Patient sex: M
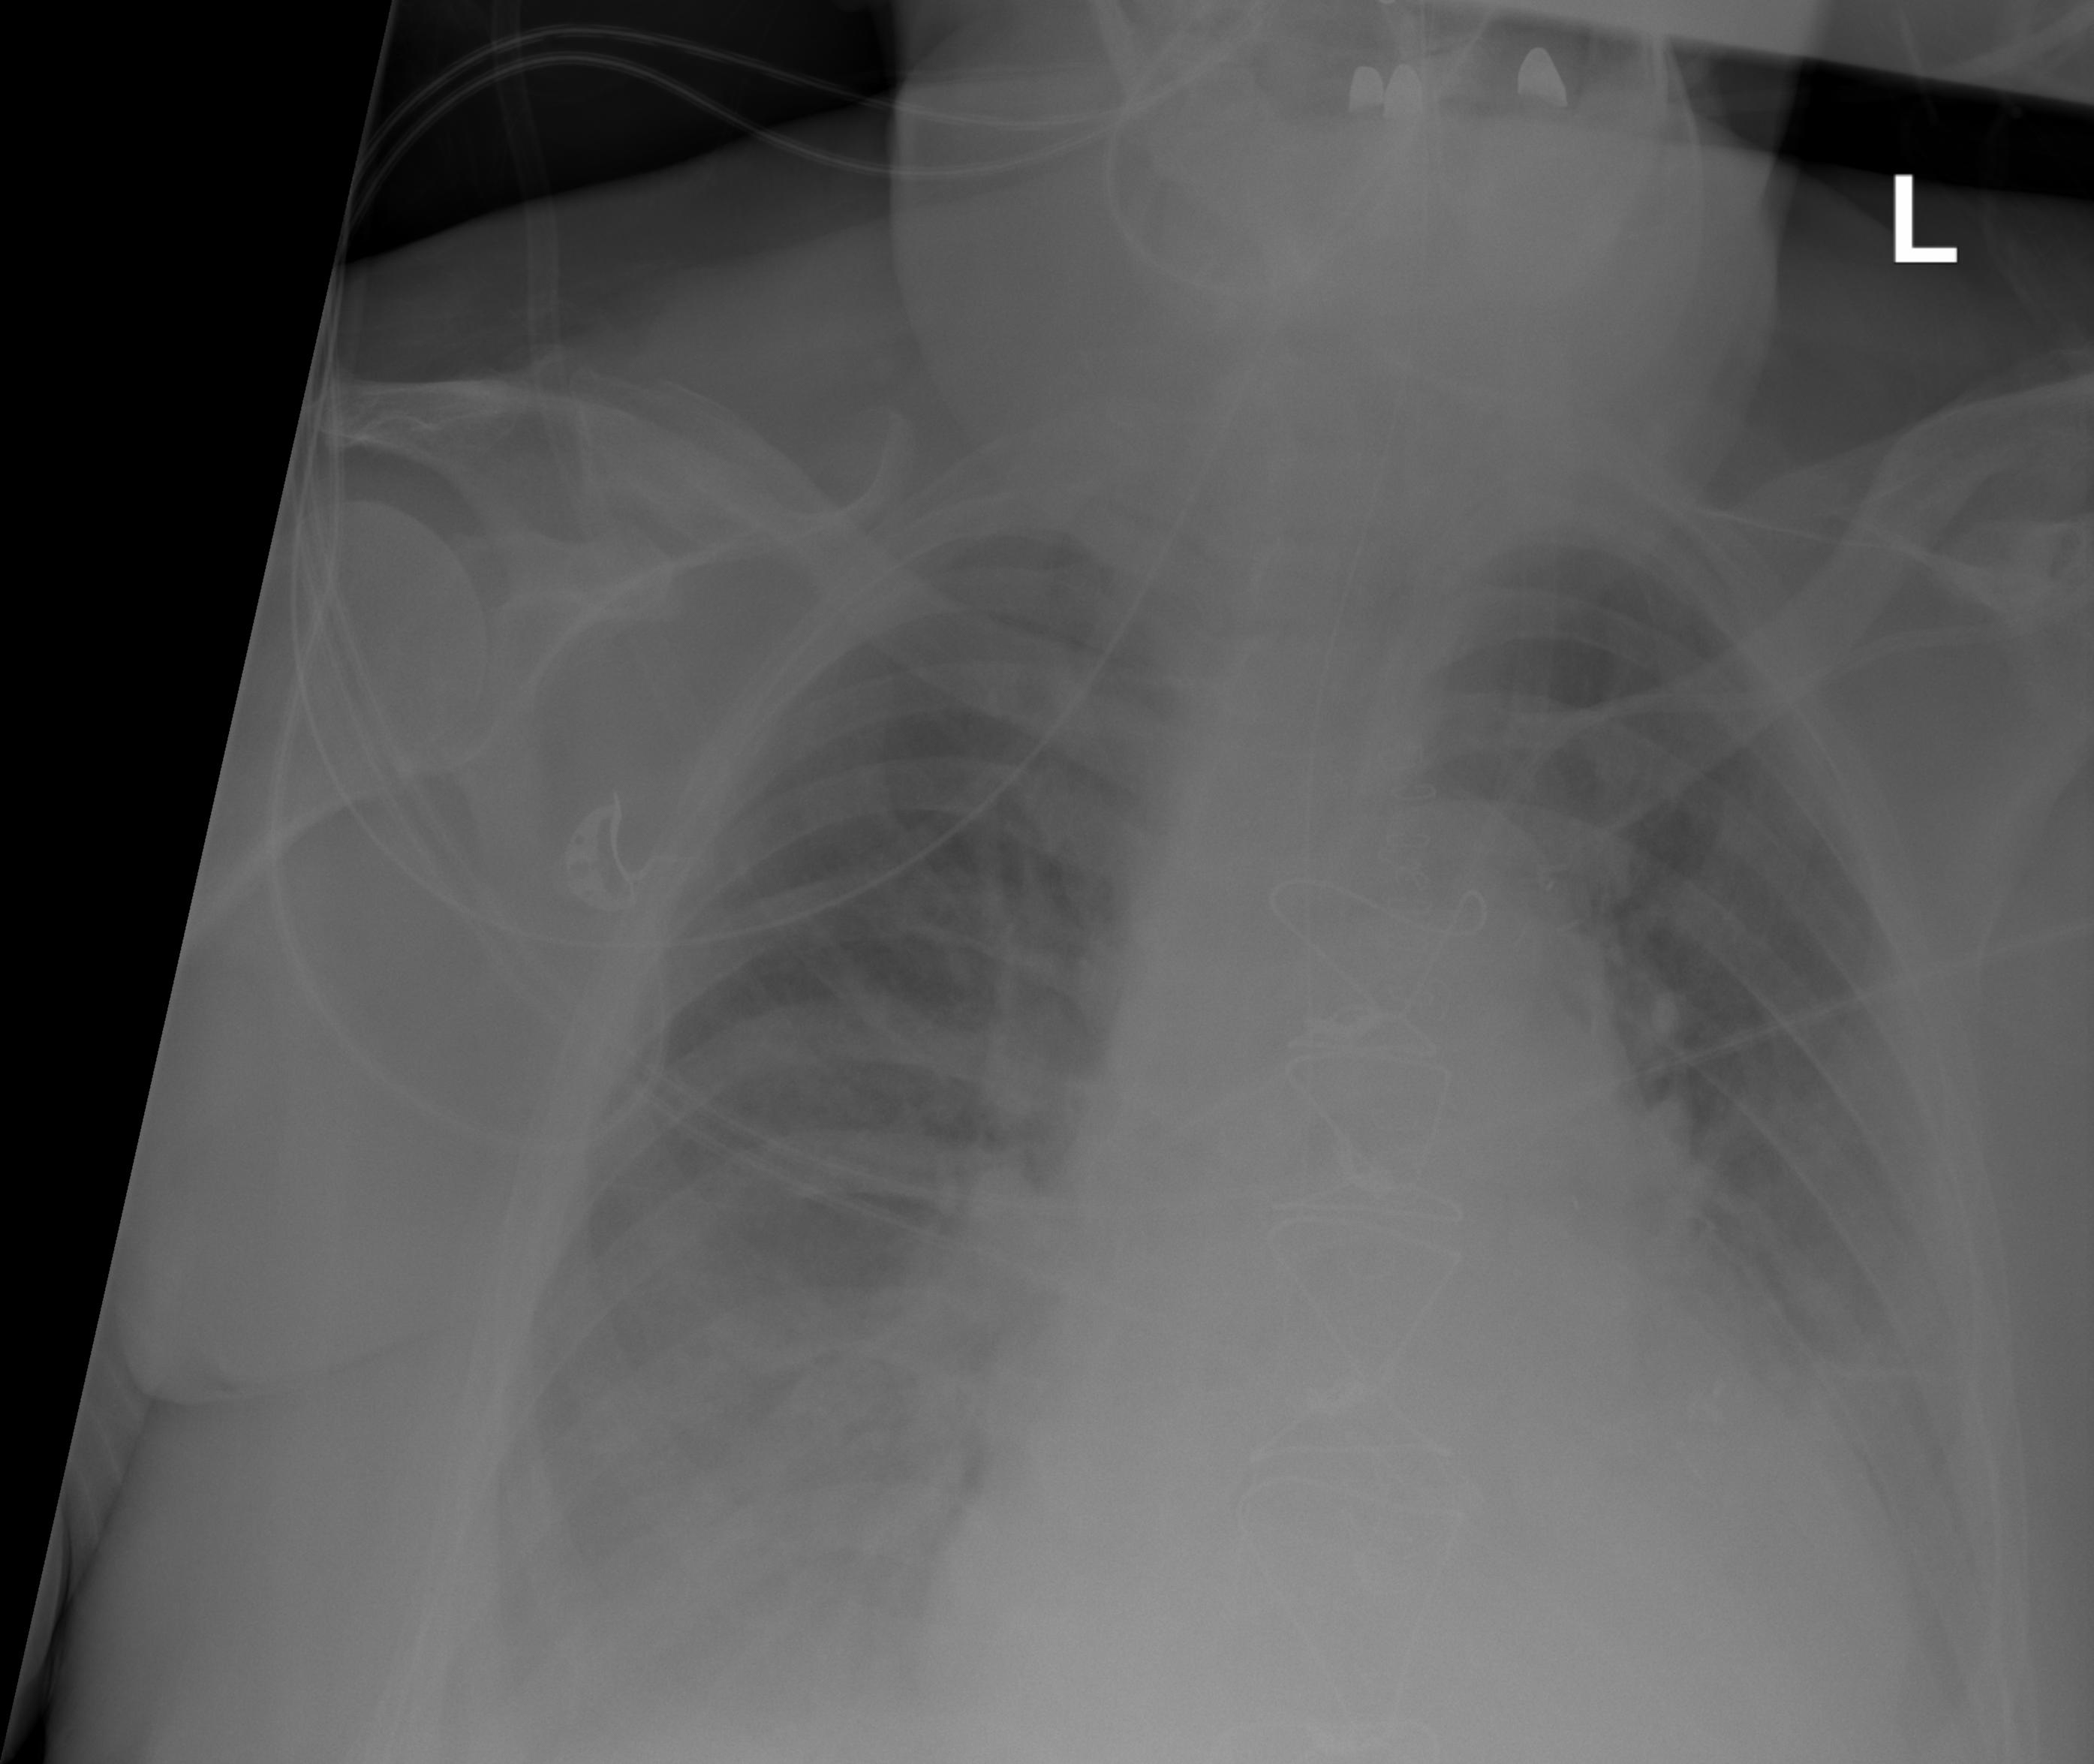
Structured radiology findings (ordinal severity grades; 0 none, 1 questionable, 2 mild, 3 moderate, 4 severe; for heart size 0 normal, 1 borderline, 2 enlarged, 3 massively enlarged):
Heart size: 2
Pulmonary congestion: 0
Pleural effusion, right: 3
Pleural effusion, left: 2
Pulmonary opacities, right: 0
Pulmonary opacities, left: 0
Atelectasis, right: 2
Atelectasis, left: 2